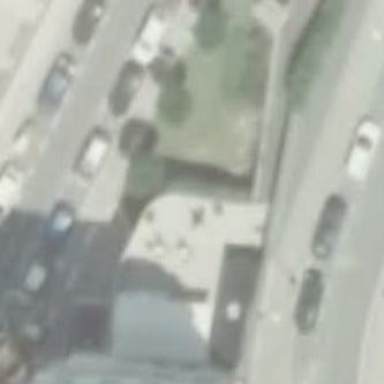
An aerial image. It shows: Part of building.